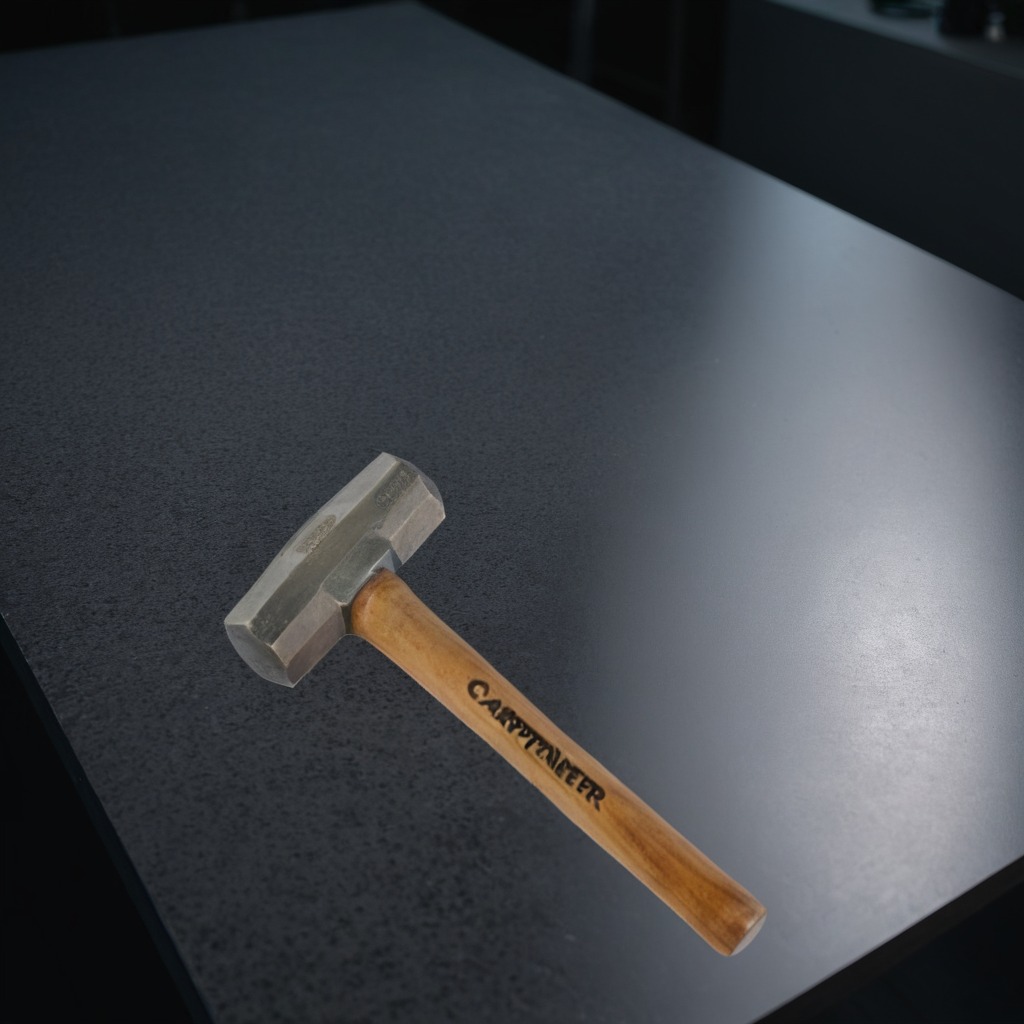
A hammer is lying on a clean granite table inside a workshop at night.